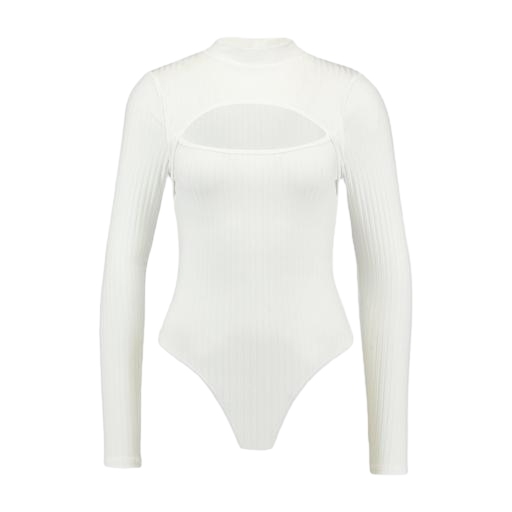
white body suit, only white and long sleeves, white leotard, white background